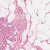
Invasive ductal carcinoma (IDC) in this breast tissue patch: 0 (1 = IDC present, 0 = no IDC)